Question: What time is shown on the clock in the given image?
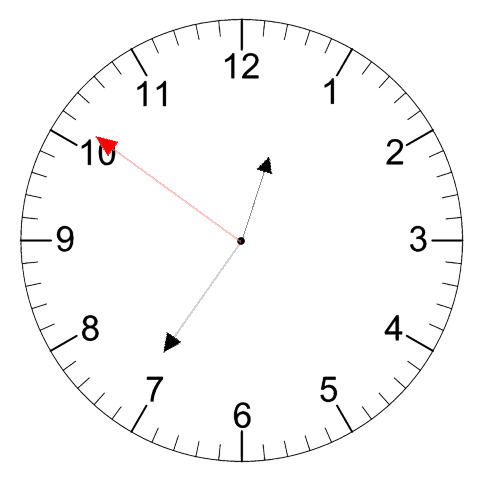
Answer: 12:35:51